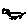
Label: cat